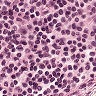
Metastatic tissue present: no